Question: I have setup the Ionic development environment using Yeoman generator (<URL>. Everything is works well.
The problem is on Sever side request, I am getting the Cross-Origin Request Blocked error.
I add below link in .htaccess file and AngularJS app.js, still getting same error
'''
Header set Access-Control-Allow-Origin "*"
Header set Access-Control-Allow-Headers: Authorization
'''
AngularJS Provider
'''
$httpProvider.defaults.headers.post['Content-Type'] = 'application/x-www-form-urlencoded;charset=utf-8';
$httpProvider.defaults.withCredentials = true;
'''
Error Message I am getting is
'''
Cross-Origin Request Blocked: The Same Origin Policy disallows reading the remote resource at
http://192.168.1.18/tracker/user/login.
This can be fixed by moving the resource to the same domain or enabling CORS.
'''
Screen of Request & Response Header

Please guide me any configuration need to be changed for enabling CORS. Our server side framework is Zend 1.x
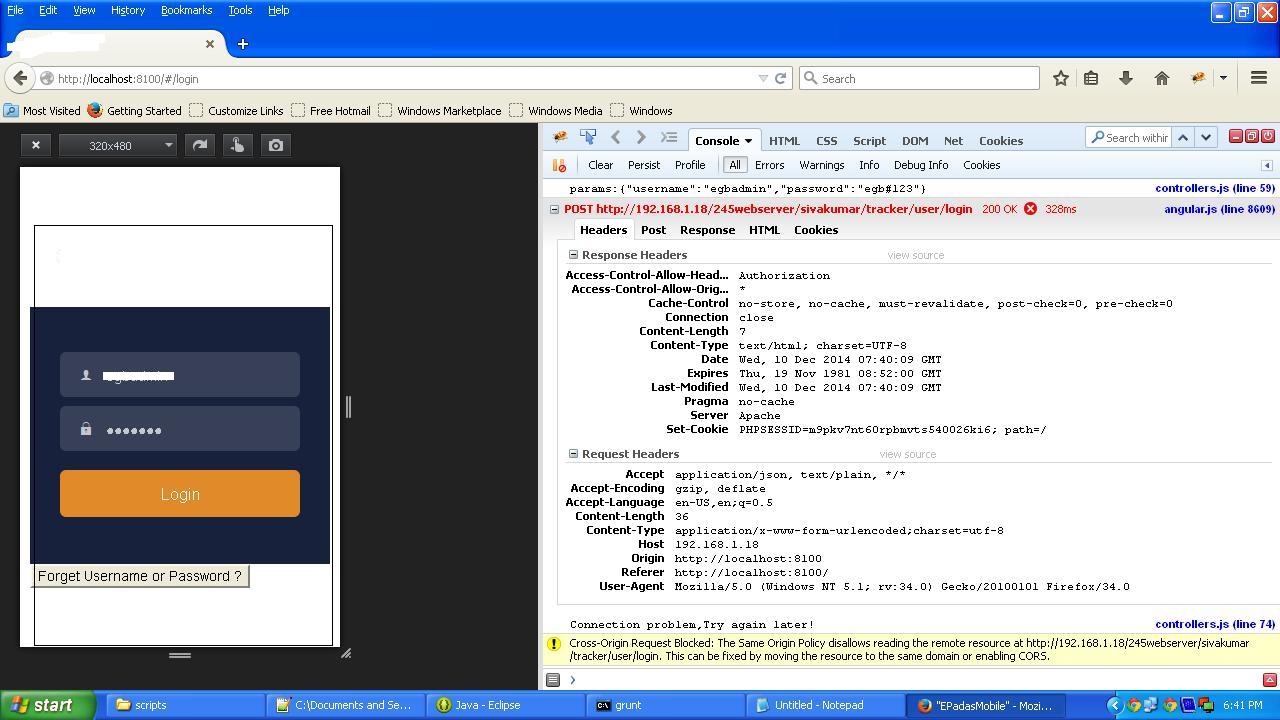
Answer: I have changed the .htaccess files as below and its worked out, Google Chrome is not accepting the '*', so I specified the exact URL
'''
Header set Access-Control-Allow-Origin "http://localhost:8100"
Header set Access-Control-Allow-Credentials: true
'''